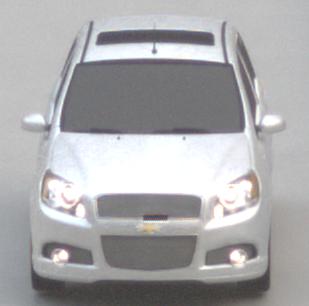
Make: Chevrolet
Model: Aveo 1.2
Detailed model: Aveo
Model produced from: 2008/06
Model produced until: 2011/01
Doors: 3
Color: white
Road condition: dry road
Daytime: morning or afternoon
Contrast: low contrast